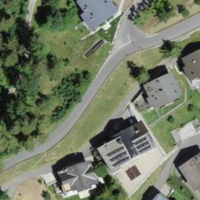
EUNIS habitat code: 55
Species observed at this site:
Senecio ovatus
Crocus vernus